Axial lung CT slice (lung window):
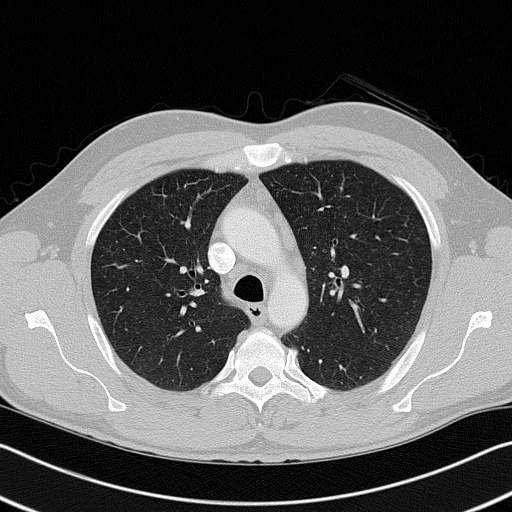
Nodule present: no